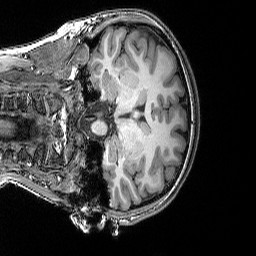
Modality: T1w
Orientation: coronal
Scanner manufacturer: siemens
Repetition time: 2.25 s
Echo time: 0.00418 s